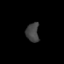
Tissue: prostate
Cell type: Fibroblasts
Senescence score: 0.7591
Nuclear area (px): 238
Mean DAPI intensity: 67.349